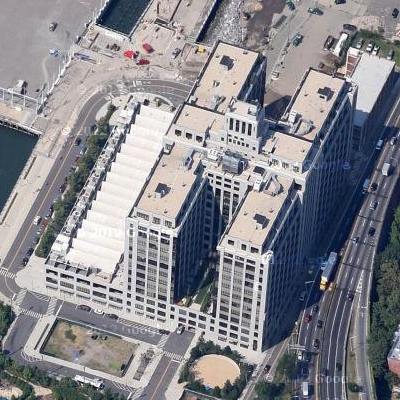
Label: Industry